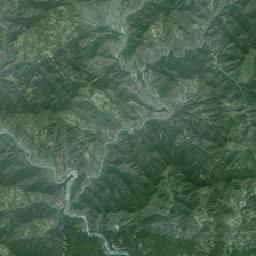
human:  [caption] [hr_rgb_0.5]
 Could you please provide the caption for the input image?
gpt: a long mountain pass traverses through this huge mountain .

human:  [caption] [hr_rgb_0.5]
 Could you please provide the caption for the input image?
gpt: In the valley we can see a river and a road.

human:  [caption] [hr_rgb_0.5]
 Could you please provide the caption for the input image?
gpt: in the valley you can see a river and roads.

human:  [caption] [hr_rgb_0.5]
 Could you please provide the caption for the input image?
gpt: A river and a road can be seen in the valley.

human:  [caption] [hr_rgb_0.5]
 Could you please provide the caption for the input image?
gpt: We can see the roads of rivers and valleys.